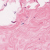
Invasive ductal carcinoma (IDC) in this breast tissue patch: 0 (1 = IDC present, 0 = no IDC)